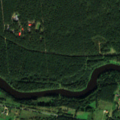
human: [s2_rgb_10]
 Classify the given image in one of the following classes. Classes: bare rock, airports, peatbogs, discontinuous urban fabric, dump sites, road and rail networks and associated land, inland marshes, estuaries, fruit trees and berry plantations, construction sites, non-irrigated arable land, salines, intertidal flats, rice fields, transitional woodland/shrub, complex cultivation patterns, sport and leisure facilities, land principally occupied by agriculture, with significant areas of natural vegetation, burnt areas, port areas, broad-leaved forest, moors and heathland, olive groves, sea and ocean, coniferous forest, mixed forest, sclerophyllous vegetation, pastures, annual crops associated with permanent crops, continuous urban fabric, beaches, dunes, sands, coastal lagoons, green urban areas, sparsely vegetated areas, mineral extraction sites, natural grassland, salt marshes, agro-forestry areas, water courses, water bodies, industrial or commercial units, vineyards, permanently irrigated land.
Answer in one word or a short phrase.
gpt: complex cultivation patterns, land principally occupied by agriculture, with significant areas of natural vegetation, coniferous forest, mixed forest, water courses